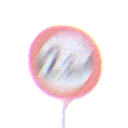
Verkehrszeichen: TatsaechlicheBreite2Komma3
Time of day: MorningAfternoon
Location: Outdoor (Nature)
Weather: PartlyCloudy
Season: NotSpecified
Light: Natural